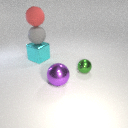
large cyan metal cube below large gray rubber sphere